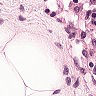
Metastatic tissue present: no